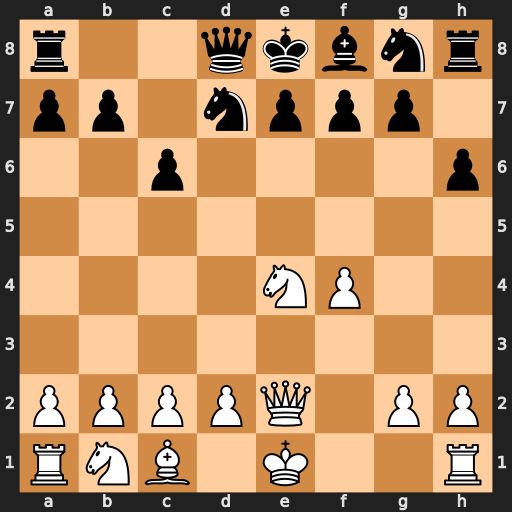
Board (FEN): r2qkbnr/pp1nppp1/2p4p/8/4NP2/8/PPPPQ1PP/RNB1K2R
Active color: w
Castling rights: KQkq
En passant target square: -
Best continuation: Nd6#